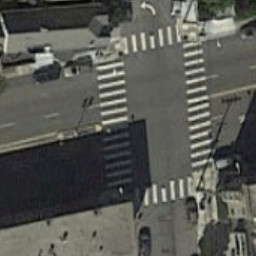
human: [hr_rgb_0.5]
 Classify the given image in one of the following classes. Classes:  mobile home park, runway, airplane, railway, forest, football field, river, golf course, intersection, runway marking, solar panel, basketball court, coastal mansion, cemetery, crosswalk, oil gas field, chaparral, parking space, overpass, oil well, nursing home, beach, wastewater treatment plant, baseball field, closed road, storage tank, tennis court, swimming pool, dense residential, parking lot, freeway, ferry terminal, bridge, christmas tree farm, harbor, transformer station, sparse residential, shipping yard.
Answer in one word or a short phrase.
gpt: crosswalk